Chest X-ray. View position: PA
Patient age: 79
Patient sex: F
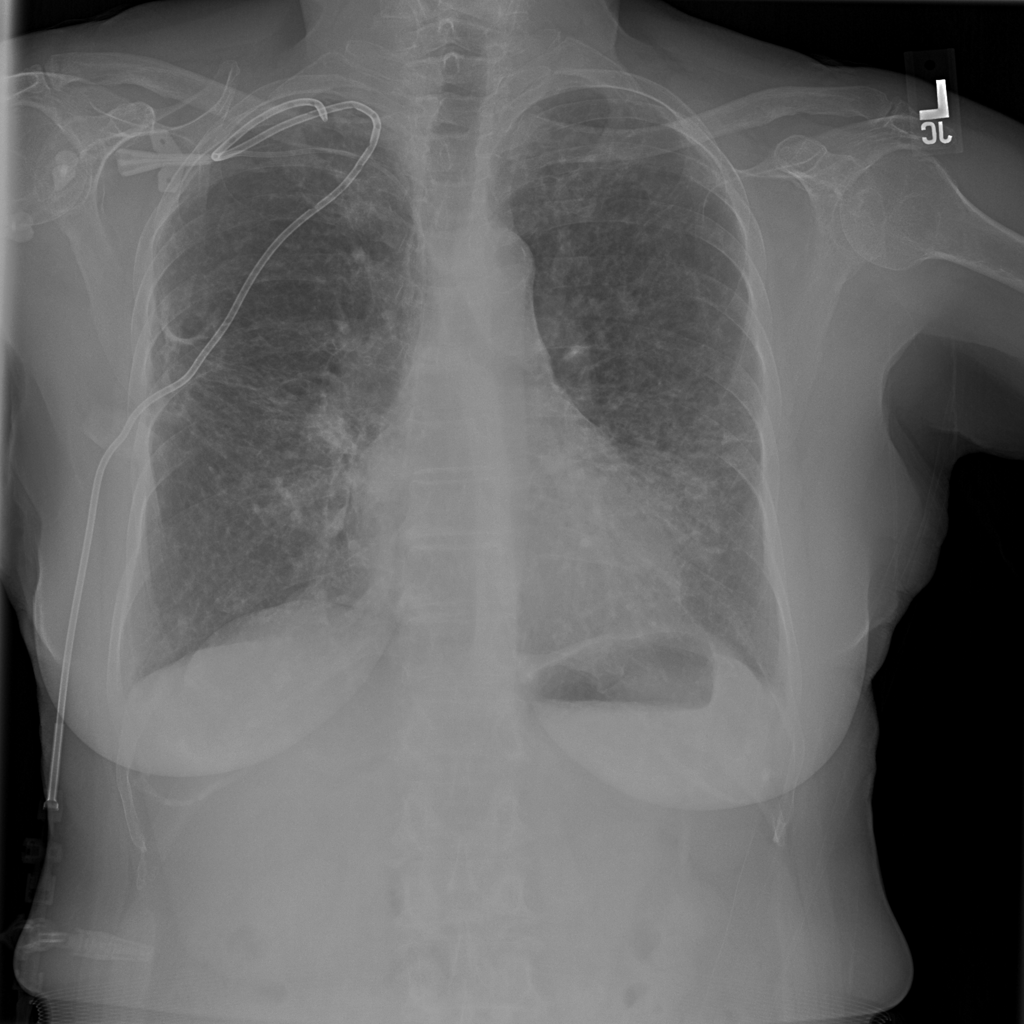
Finding: Pneumothorax